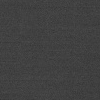
Atmospheric dust classification: dusty